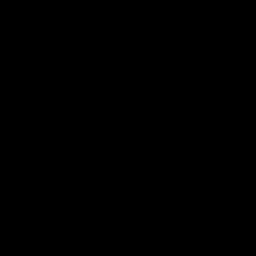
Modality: MD
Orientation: axial
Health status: healthy
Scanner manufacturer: siemens
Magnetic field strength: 3 T
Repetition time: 10.6 s
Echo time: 0.092 s